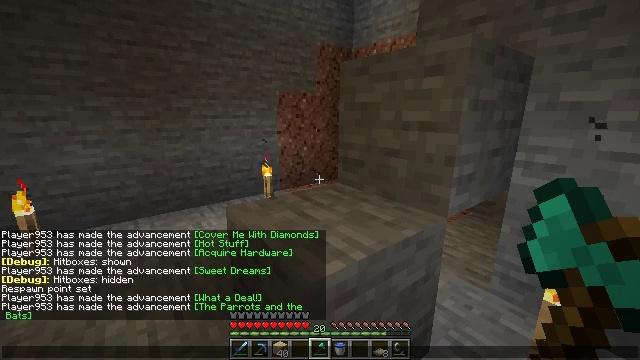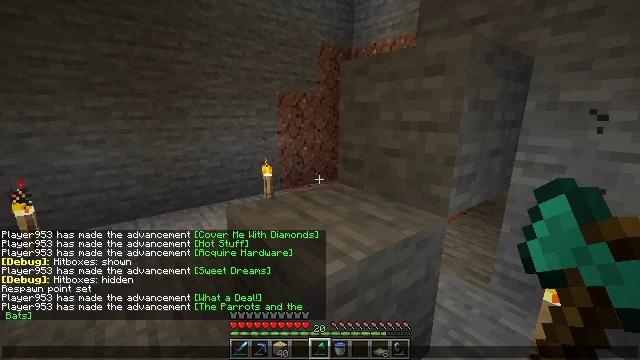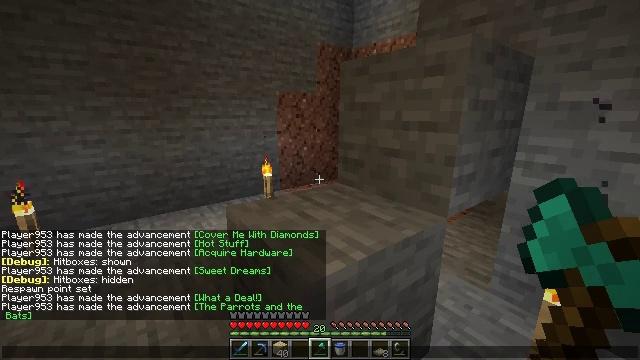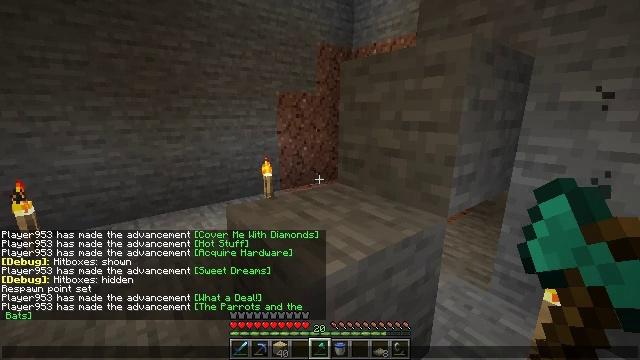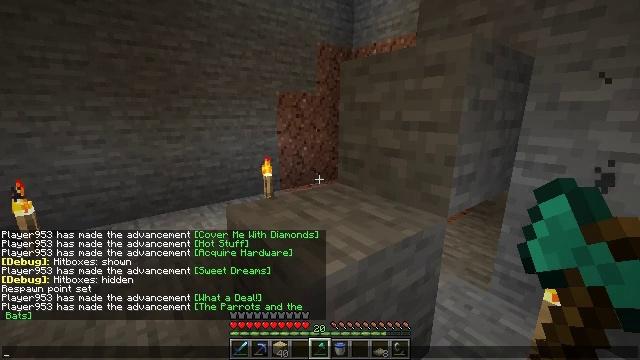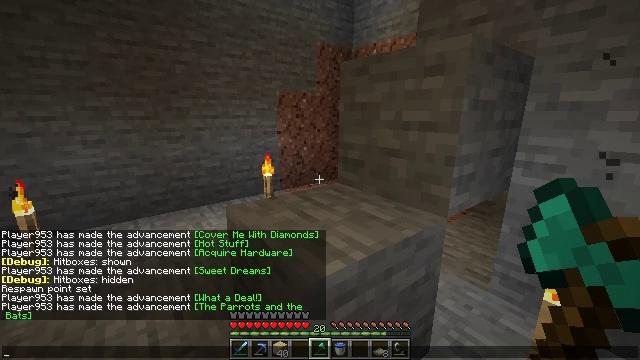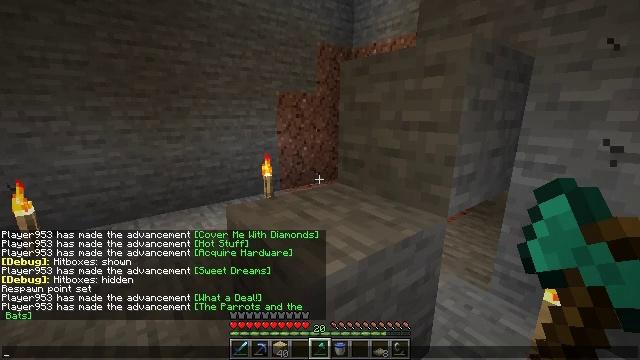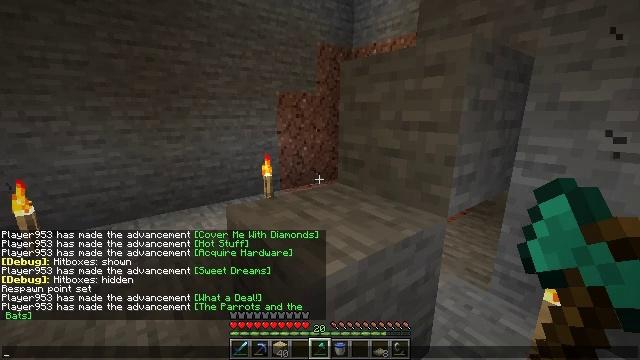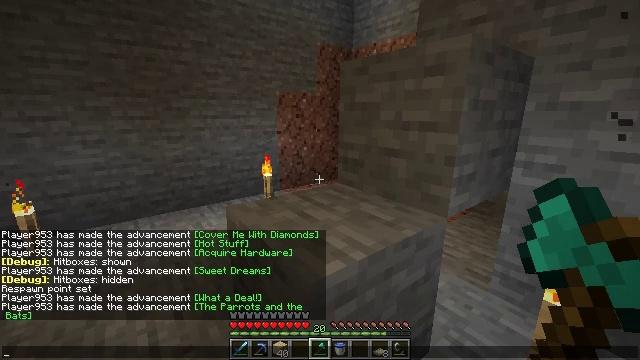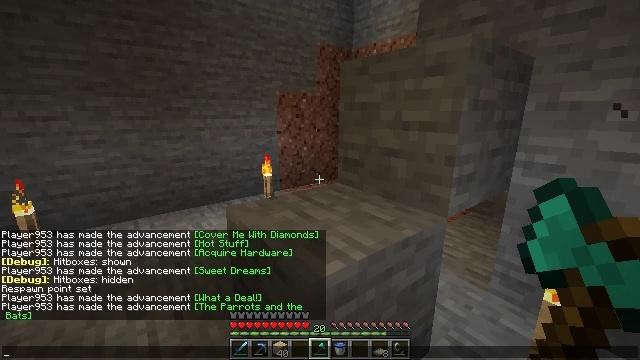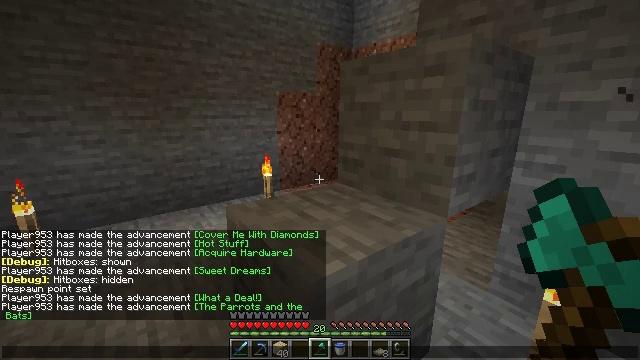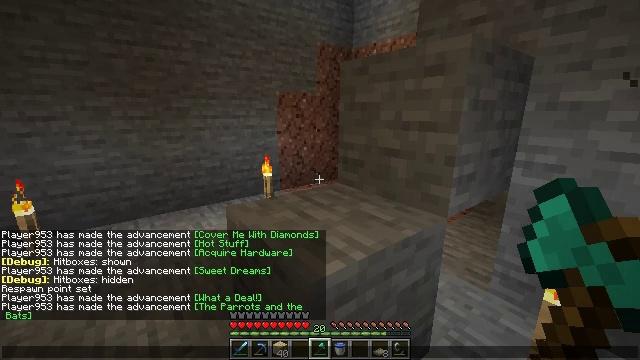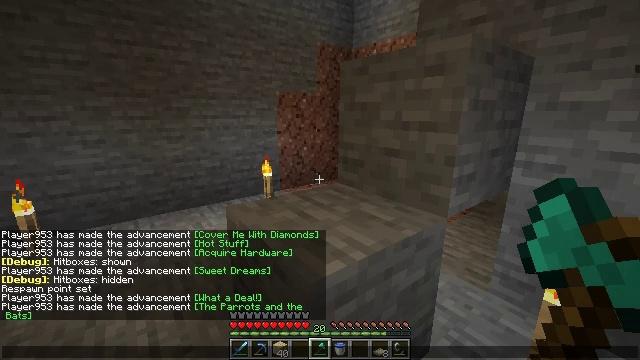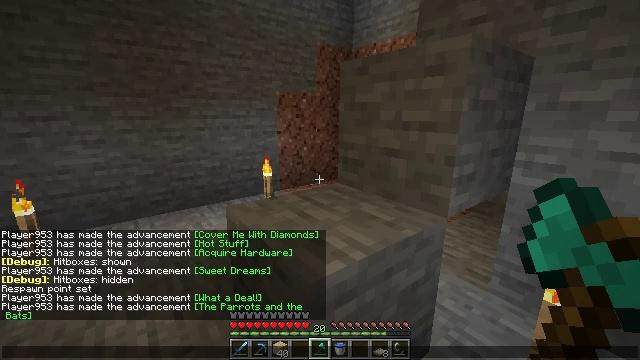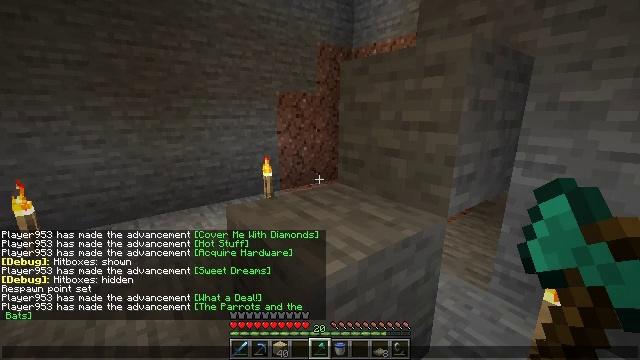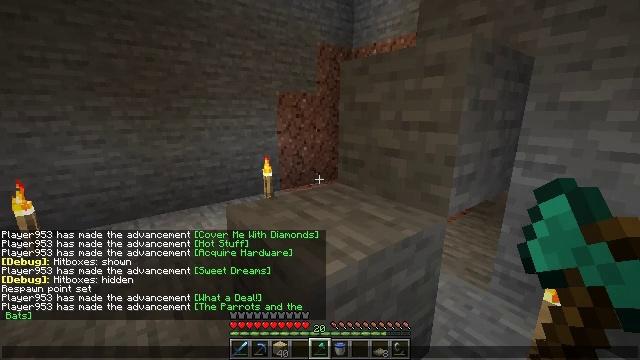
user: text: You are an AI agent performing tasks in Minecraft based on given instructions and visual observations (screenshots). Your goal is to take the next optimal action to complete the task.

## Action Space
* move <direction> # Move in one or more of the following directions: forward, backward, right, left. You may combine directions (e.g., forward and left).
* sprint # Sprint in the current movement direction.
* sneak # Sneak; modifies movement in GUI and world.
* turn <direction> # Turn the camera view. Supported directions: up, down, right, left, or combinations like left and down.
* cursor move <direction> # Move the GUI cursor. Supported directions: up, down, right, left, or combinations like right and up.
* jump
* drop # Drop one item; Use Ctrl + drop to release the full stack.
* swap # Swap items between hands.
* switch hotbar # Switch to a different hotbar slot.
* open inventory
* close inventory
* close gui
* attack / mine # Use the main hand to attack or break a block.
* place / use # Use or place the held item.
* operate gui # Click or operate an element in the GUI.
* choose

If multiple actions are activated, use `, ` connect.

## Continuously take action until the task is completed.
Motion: motion action
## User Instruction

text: Utilize iron ingots on a crafting table to make a cauldron.
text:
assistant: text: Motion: no_op
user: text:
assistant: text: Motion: no_op
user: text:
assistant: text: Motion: no_op
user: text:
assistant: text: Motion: no_op
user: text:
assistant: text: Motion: no_op
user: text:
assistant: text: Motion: no_op
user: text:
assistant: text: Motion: no_op
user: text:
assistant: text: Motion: no_op
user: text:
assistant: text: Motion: no_op
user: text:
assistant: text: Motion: no_op
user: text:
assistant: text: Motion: no_op
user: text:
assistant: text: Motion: no_op
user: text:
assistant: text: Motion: no_op
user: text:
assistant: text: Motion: no_op
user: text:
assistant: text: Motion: no_op
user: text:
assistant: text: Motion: no_op
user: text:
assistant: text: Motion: no_op
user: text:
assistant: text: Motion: no_op
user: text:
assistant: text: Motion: no_op
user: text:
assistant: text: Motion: no_op
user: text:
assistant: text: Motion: no_op
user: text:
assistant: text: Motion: no_op
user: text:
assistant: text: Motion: no_op
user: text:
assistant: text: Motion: no_op
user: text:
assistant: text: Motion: no_op
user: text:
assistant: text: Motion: no_op
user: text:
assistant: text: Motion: no_op
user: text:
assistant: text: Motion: no_op
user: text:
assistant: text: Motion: no_op
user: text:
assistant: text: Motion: no_op